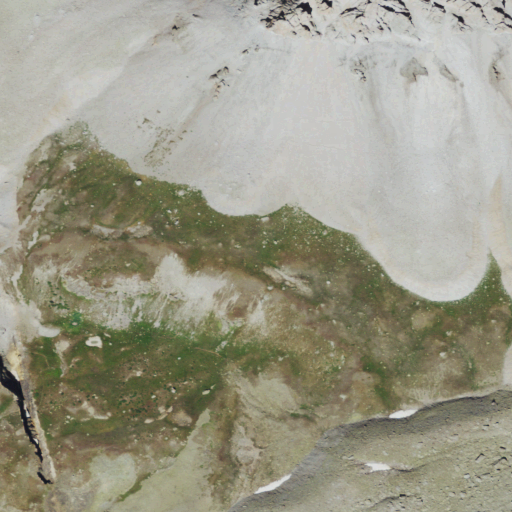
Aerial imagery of depression(s) in Colorado named Middle Basin containing barren land and grassland